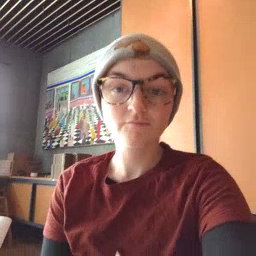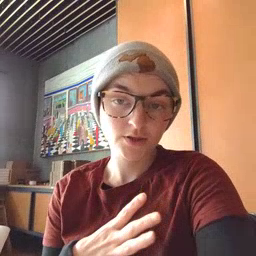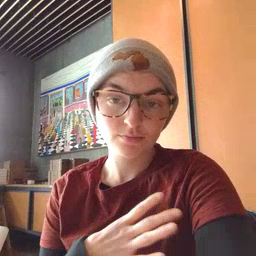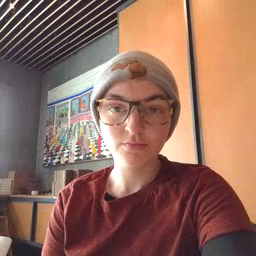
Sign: fine